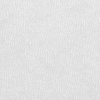
Atmospheric dust classification: dusty